Question: I found this tooltip that pops up in MS Word 2010 when someone enters a copy count above 32767, I would like to know how (and if) it is possible to implement a tooltip such as this within a VB.net windows form application.

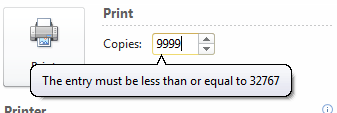
Answer: The built-in ToolTip component creates a tooltip that looks pretty close. Set its IsBalloon property to True. Getting it like Word is not practical, the component doesn't provide any way to override the TOOLINFO.uFlags value so you could specify TTF_CENTERTIP..